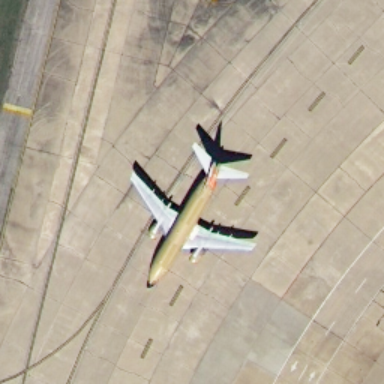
There is an airplane on the runway .